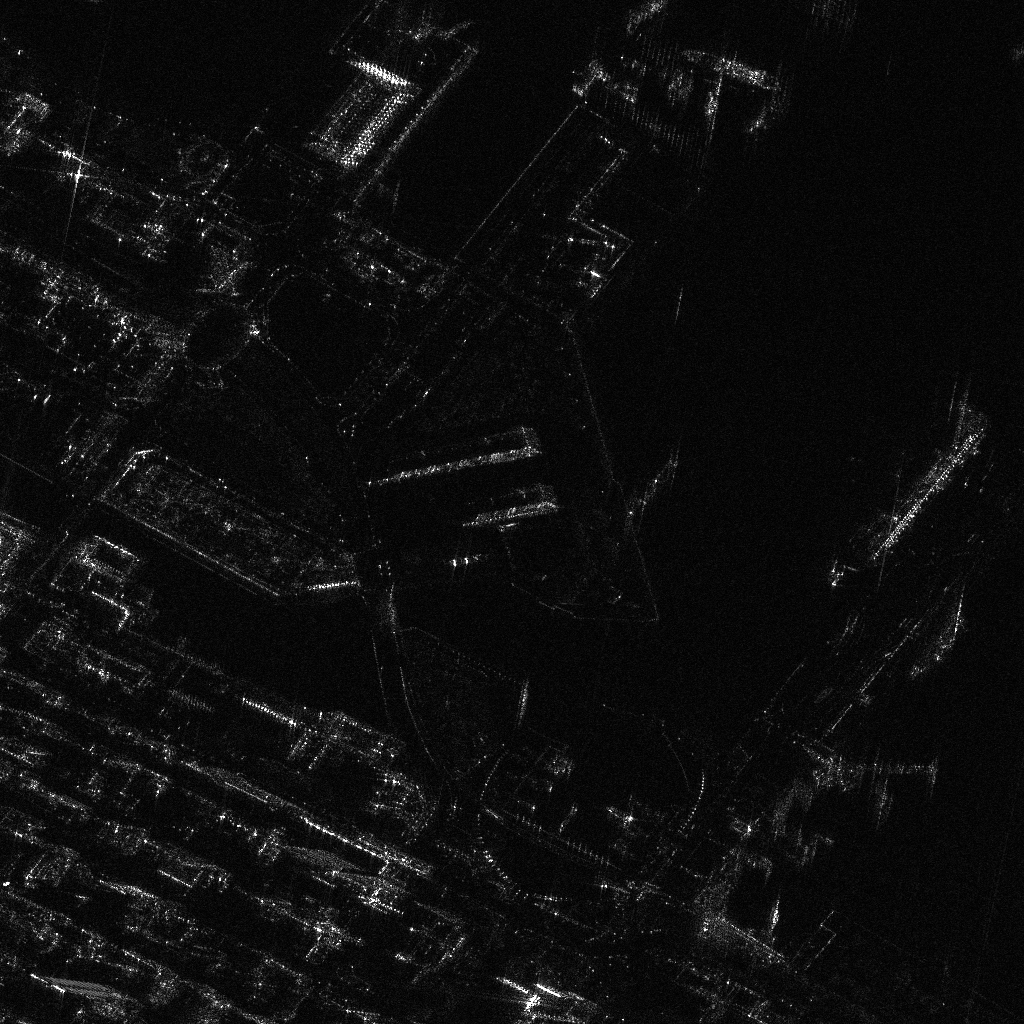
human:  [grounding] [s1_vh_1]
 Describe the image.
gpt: In the satellite image, there is  <ref>1 large container </ref> <box>[[66, 5, 75, 7, 17]]</box> located at top right,  <ref>1 medium container </ref> <box>[[73, 8, 75, 12, 21]]</box> located at top right,  <ref>3 medium container </ref> <box>[[68, 7, 69, 12, 23], [65, 6, 66, 9, 23], [66, 6, 67, 9, 23]]</box> located at top,  <ref>2 large container </ref> <box>[[89, 38, 92, 55, 40], [90, 58, 93, 66, 38]]</box> located at right.